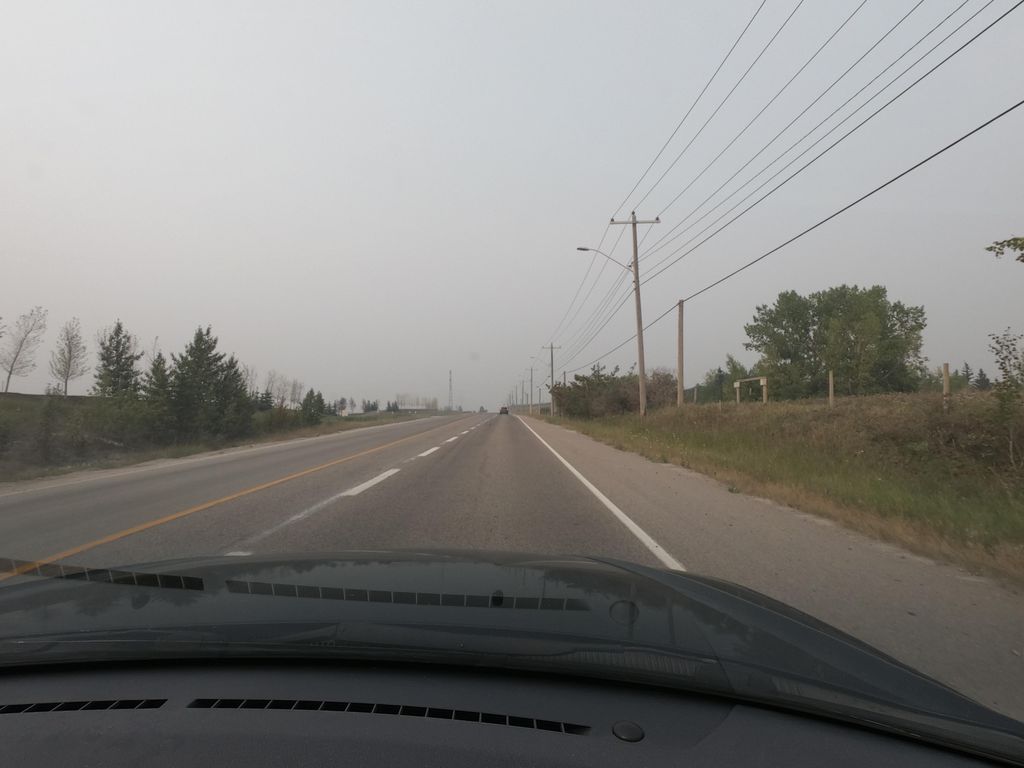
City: calgary